Question: HTML
'''
<div class="col-sm-12 wrapper-servicelisting">
<!--<div class="row">-->
<div class="col-sm-3 br">
<div class="sub-total-amt">
<h5>Sub Total Amount</h5>
<div class="subtotalamt">$9.96</div>
</div>
</div>
<div class="col-sm-3 br">
<div class="sub-total-amt">
<h5>Sales Tax (10%)</h5>
<div class="salestax">$0.996</div>
</div>
</div>
<div class="col-sm-3 br">
<div class="sub-total-amt">
<h5>Total Price</h5>
<div class="totalprice">$10.956</div>
</div>
</div>
<div class="col-sm-3 br">
<div class="radio">
<label><input type="radio" name="optradio">By Paypal</label>
</div>
<div class="radio">
<label><input type="radio" name="optradio">By Debit / Credit Card</label>
</div>
<button type="button" class="btn btn-default checkout pull-right"><i class="fa fa-share"></i> Check Out</button>
</div>
<!--</div>-->
</div>
'''
CSS
'''
.col-sm-12.wrapper-servicelisting {
border: 1px solid #cf2651;
color: #000;
background-color: #ecf0f1;
height: 125px;
margin-bottom: 10px;
/* padding-top: 25px;
padding-bottom: 20px;*/
}
.col-sm-3.br {
border-right: 1px solid #cf2651;
padding-top: 15px;
padding-bottom: 29px;
}
.col-sm-3.br:last-child{
border-right:none;
padding-bottom: 0;
}
.sub-total-amt h5 {
font-size: 16px;
}
.subtotalamt,
.salestax,
.sub-total-amt {
font-size: 30px;
text-align: center;
}
button.btn.btn-default.checkout {
border: 0;
background-color: #cf2651;
color: #fff;
border-radius: 0;
padding-top: 10px;
}
/*plus button*/
button.btn.btn-default.plusbtn {
background-color: #6ea840;
}
'''
I want to achieve the following without giving any height. I have given height:

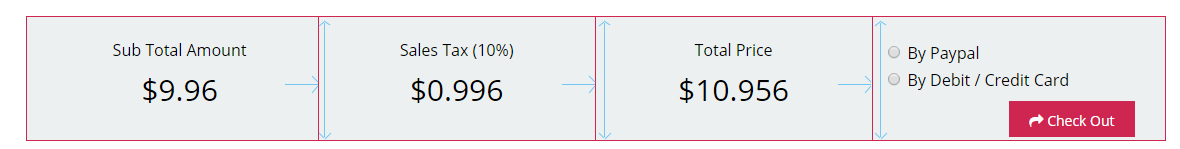
Answer: Take a look <URL>, which is using this HTML:
'''
<div class="row wrapper-servicelisting">
<div class="col-sm-3 br">
<div class="sub-total-amt">
<h5>Sub Total Amount</h5>
<div class="subtotalamt">$9.96</div>
</div>
</div>
<div class="col-sm-3 br">
<div class="sub-total-amt">
<h5>Sales Tax (10%)</h5>
<div class="salestax">$0.996</div>
</div>
</div>
<div class="col-sm-3 br">
<div class="sub-total-amt">
<h5>Total Price</h5>
<div class="totalprice">$10.956</div>
<div class="totalprice">$10.956</div>
<div class="totalprice">$10.956</div>
<div class="totalprice">$10.956</div>
</div>
</div>
<div class="col-sm-3 br">
<div class="radio">
<label><input type="radio" name="optradio">By Paypal</label>
</div>
<div class="radio">
<label><input type="radio" name="optradio">By Debit / Credit Card</label>
</div>
<button type="button" class="btn btn-default checkout pull-right"><i class="fa fa-share"></i> Check Out</button>
</div>
</div>
'''
And this CSS:
'''
.wrapper-servicelisting [class*="col"] {
margin-bottom: -99999px;
padding-bottom: 99999px;
background-color: #ecf0f1;
border-right: 1px solid #cf2651;
}
.wrapper-servicelisting [class*="col"]:last-child {
border-right: none;
}
.wrapper-servicelisting {
overflow: hidden;
border: 1px solid #cf2651;
}
.sub-total-amt h5 {
font-size: 16px;
}
.subtotalamt,
.salestax,
.sub-total-amt {
font-size: 30px;
text-align: center;
}
button.btn.btn-default.checkout {
border: 0;
background-color: #cf2651;
color: #fff;
border-radius: 0;
padding-top: 10px;
}
/*plus button*/
button.btn.btn-default.plusbtn {
background-color: #6ea840;
}
'''